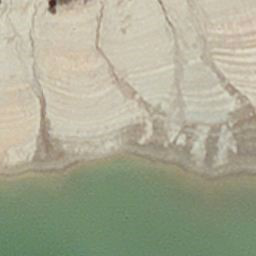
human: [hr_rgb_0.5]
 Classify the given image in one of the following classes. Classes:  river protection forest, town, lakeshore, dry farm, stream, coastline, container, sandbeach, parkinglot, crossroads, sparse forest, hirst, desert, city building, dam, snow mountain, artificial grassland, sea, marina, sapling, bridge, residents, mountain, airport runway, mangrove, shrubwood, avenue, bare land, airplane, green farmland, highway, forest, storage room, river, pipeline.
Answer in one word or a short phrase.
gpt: hirst